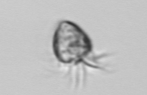
Label: Ciliophora